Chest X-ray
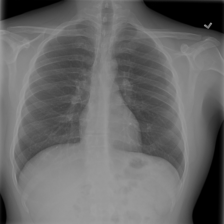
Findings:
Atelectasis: negative
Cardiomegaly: negative
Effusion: negative
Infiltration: negative
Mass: negative
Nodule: negative
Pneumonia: negative
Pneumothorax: negative
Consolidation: negative
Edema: negative
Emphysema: negative
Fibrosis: negative
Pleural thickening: negative
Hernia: negative